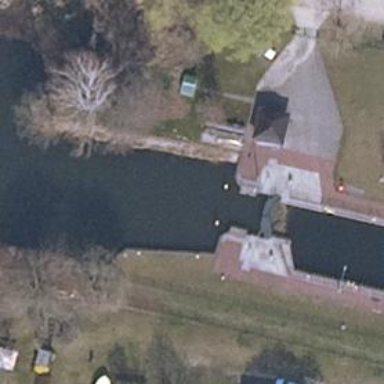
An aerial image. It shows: Lock gate on waterway.